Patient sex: F
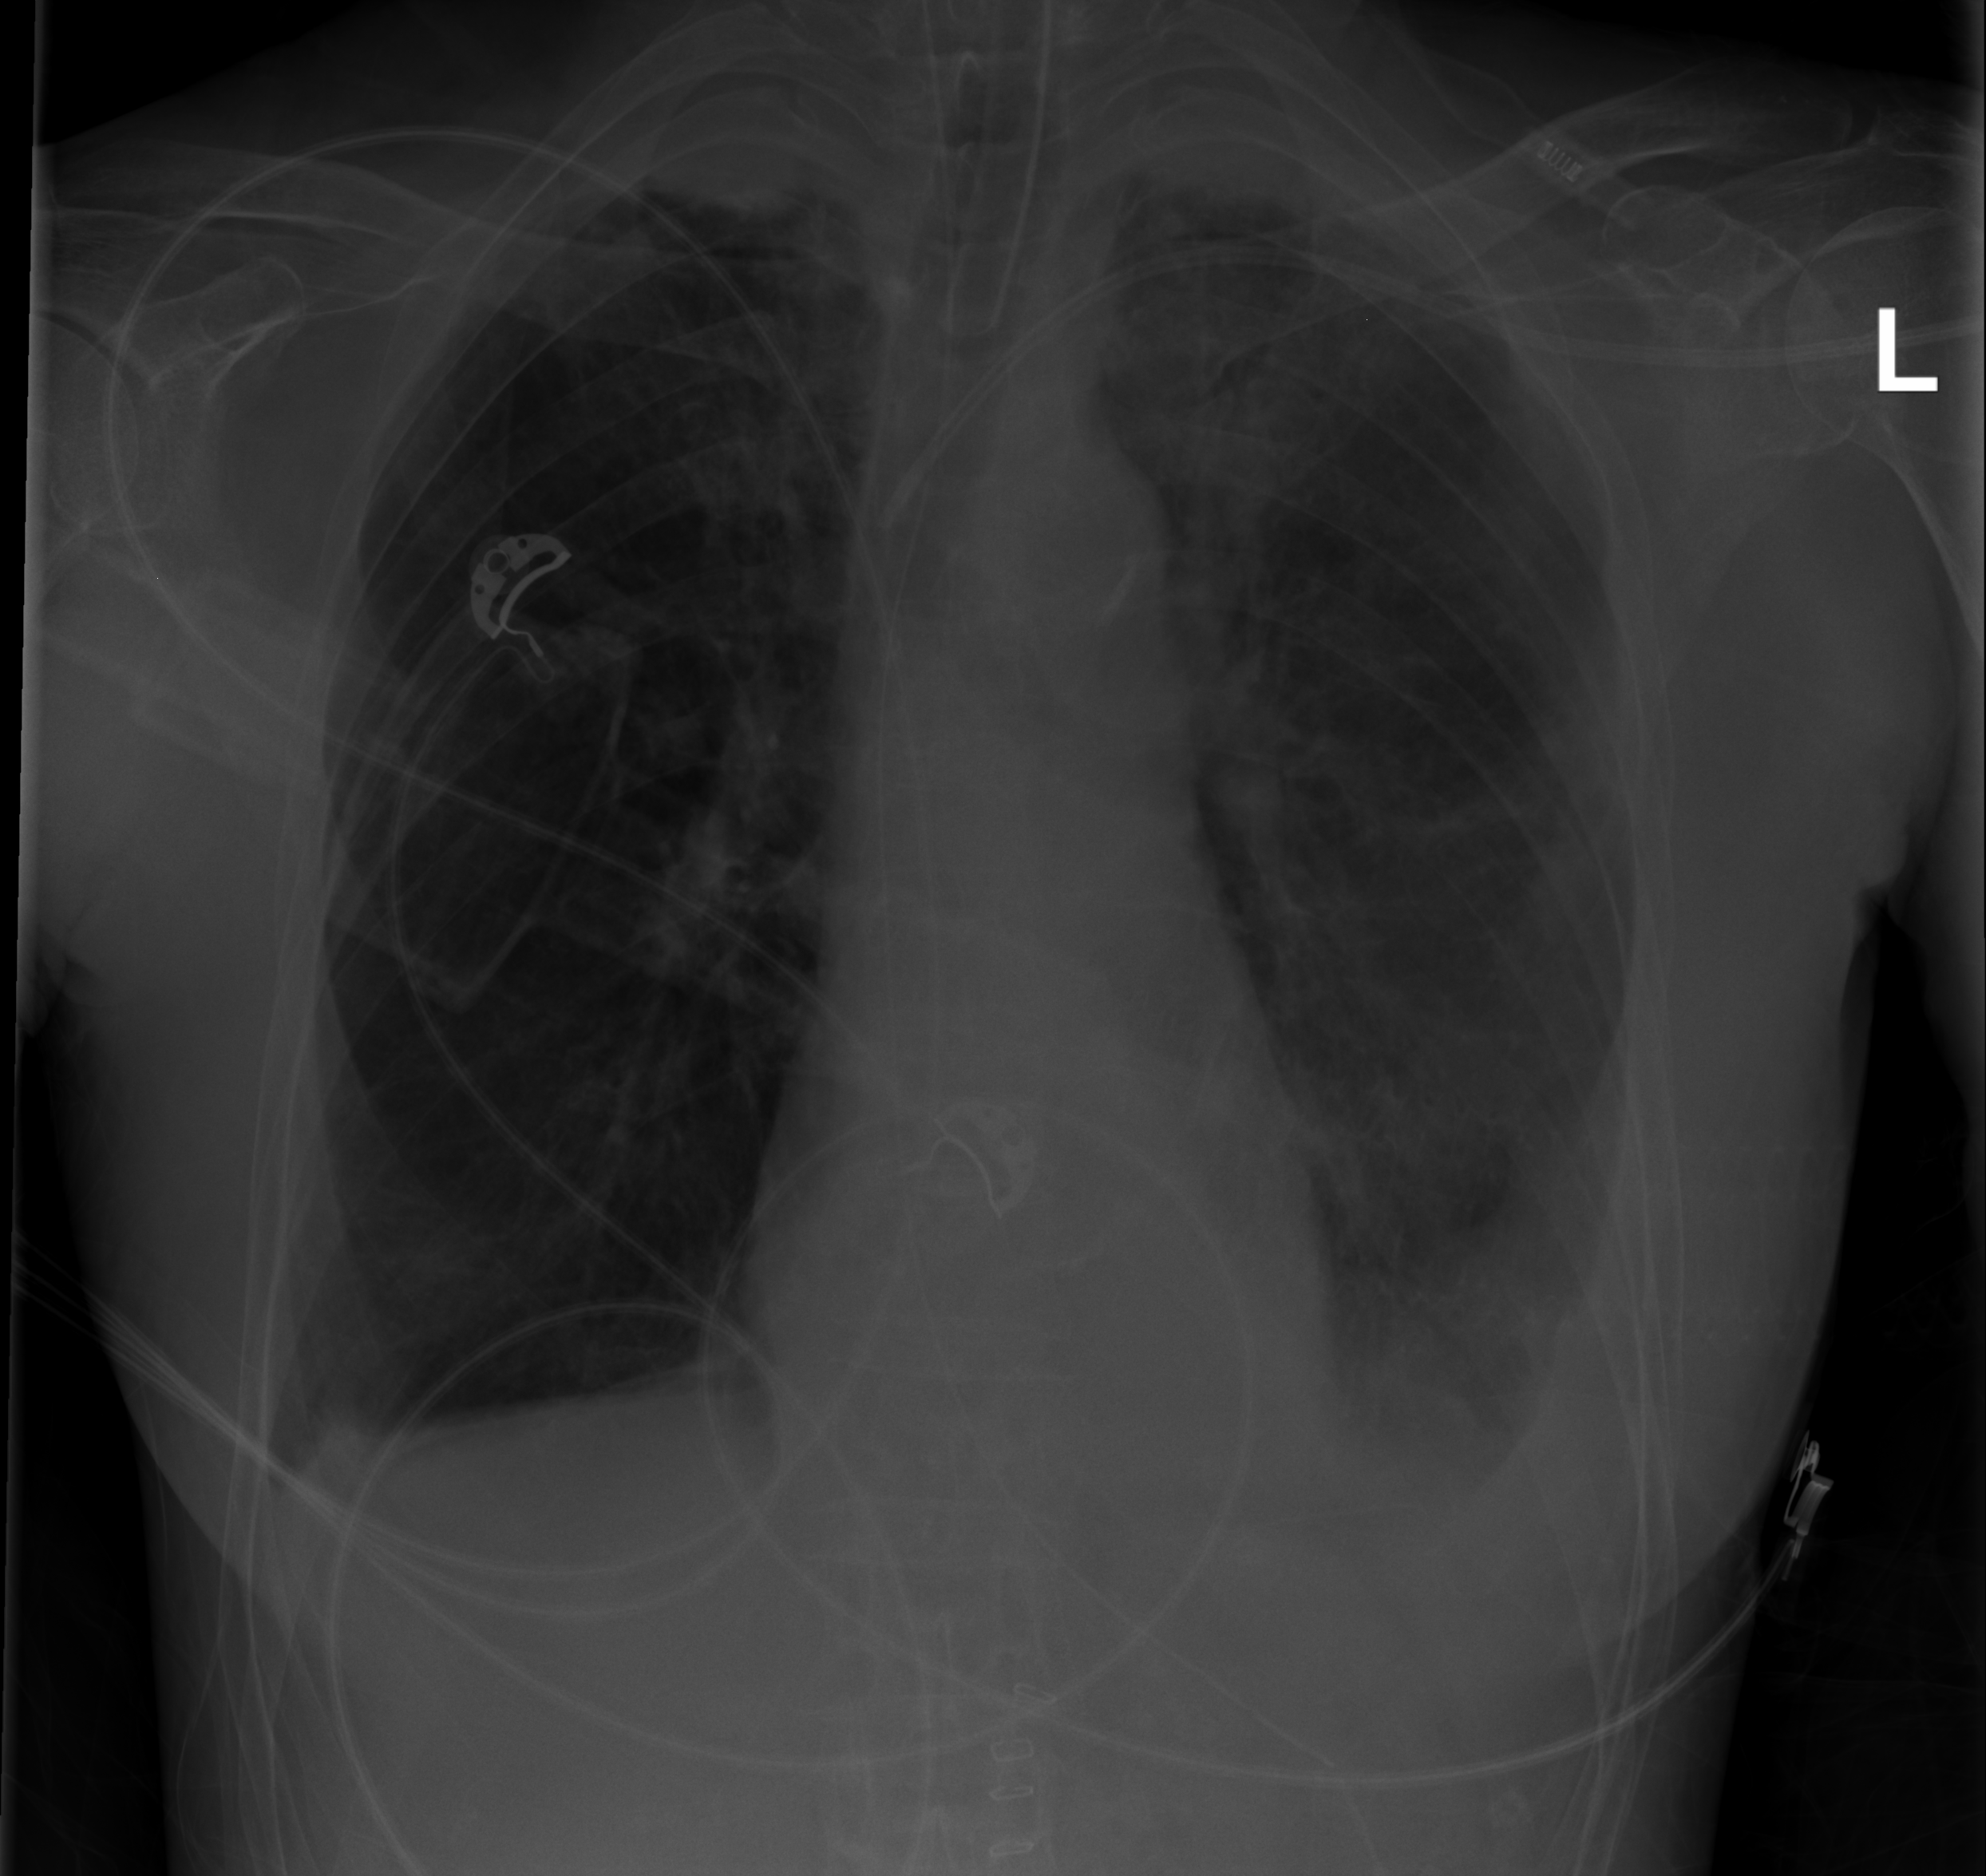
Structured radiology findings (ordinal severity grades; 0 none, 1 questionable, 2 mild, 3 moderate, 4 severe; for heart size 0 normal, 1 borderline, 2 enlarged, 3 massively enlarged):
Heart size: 0
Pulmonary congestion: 0
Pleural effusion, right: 2
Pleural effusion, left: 3
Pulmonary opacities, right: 0
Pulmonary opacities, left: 1
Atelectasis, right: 1
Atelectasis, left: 2